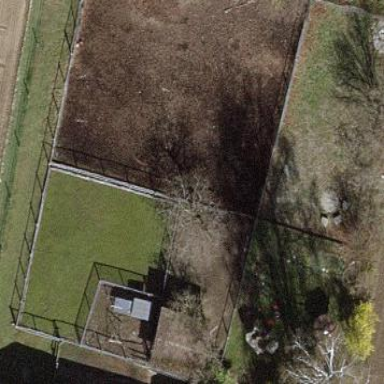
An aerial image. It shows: Meadow enclosed by fence.